Question: I have a select form object in index.php. The items are gotten from mySQL. What im trying is to achieve is: Create an optgroup whenever catID = NULL. In this case Section1 and Section2 should be optgroups. But the optgroups are closed after 1 option. Any tips? screenshot:

database->table:
'''
catId catName
NULL --Section1--
1010 Bilar
1020 Bildelar & tillbehor
1030 Motorcycklar
1040 Motorcycklar delar & tillbehor
1050 Moped
1070 Lastbil & Truck
NULL --Section2--
2010 Bygg och Tradgar
2020 Mobler & Heminredning
2030 Husgerad & Vitvaror
2040 Verktyg
'''
HTML:
'''
<?php $count = 0; ?>
<?php foreach($categories as $category ): $count++;?>
<?php if($category['catId']==NULL){?>
<optgroup label="<?php $category['catName']?>">
<?php } else{ ?>
<option value="<?php echo $category['catId'];?>"><?php echo $category['catName'];?></option>
<?php
$temp = $categories[($count+1)];
if($temp['catId']==NULL)?>
</optgroup>
<?php } ?>
<?php endforeach;?>
</select>
'''
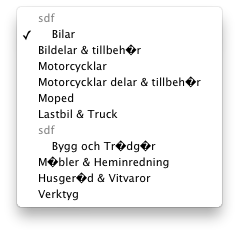
Answer: Try this :
'''
<?php $first_opt = TRUE; ?>
<?php foreach($categories as $category ): ?>
<?php if($category['catId']==NULL){?>
<?php if($first_opt):?>
<optgroup label="<?php echo $category['catName']?>">
<?php $first_opt = FALSE;?>
<?else:?>
</optgroup><optgroup label="<?php echo $category['catName']?>">
<?endif;?>
<?php } else{ ?>
<option value="<?php echo $category['catId'];?>"><?php echo $category['catName'];?></option>
<?php } ?>
<?php endforeach;?>
</optgroup>
</select>
'''